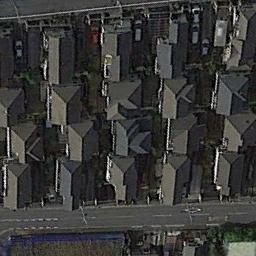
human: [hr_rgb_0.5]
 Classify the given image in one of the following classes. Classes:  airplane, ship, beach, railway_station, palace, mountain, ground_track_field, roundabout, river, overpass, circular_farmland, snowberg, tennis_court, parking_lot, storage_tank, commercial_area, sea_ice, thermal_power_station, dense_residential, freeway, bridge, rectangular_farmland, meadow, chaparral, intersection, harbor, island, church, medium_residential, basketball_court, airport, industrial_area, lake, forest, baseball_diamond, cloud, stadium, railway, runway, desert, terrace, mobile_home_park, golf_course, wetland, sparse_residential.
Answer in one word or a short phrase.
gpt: dense_residential